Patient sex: F
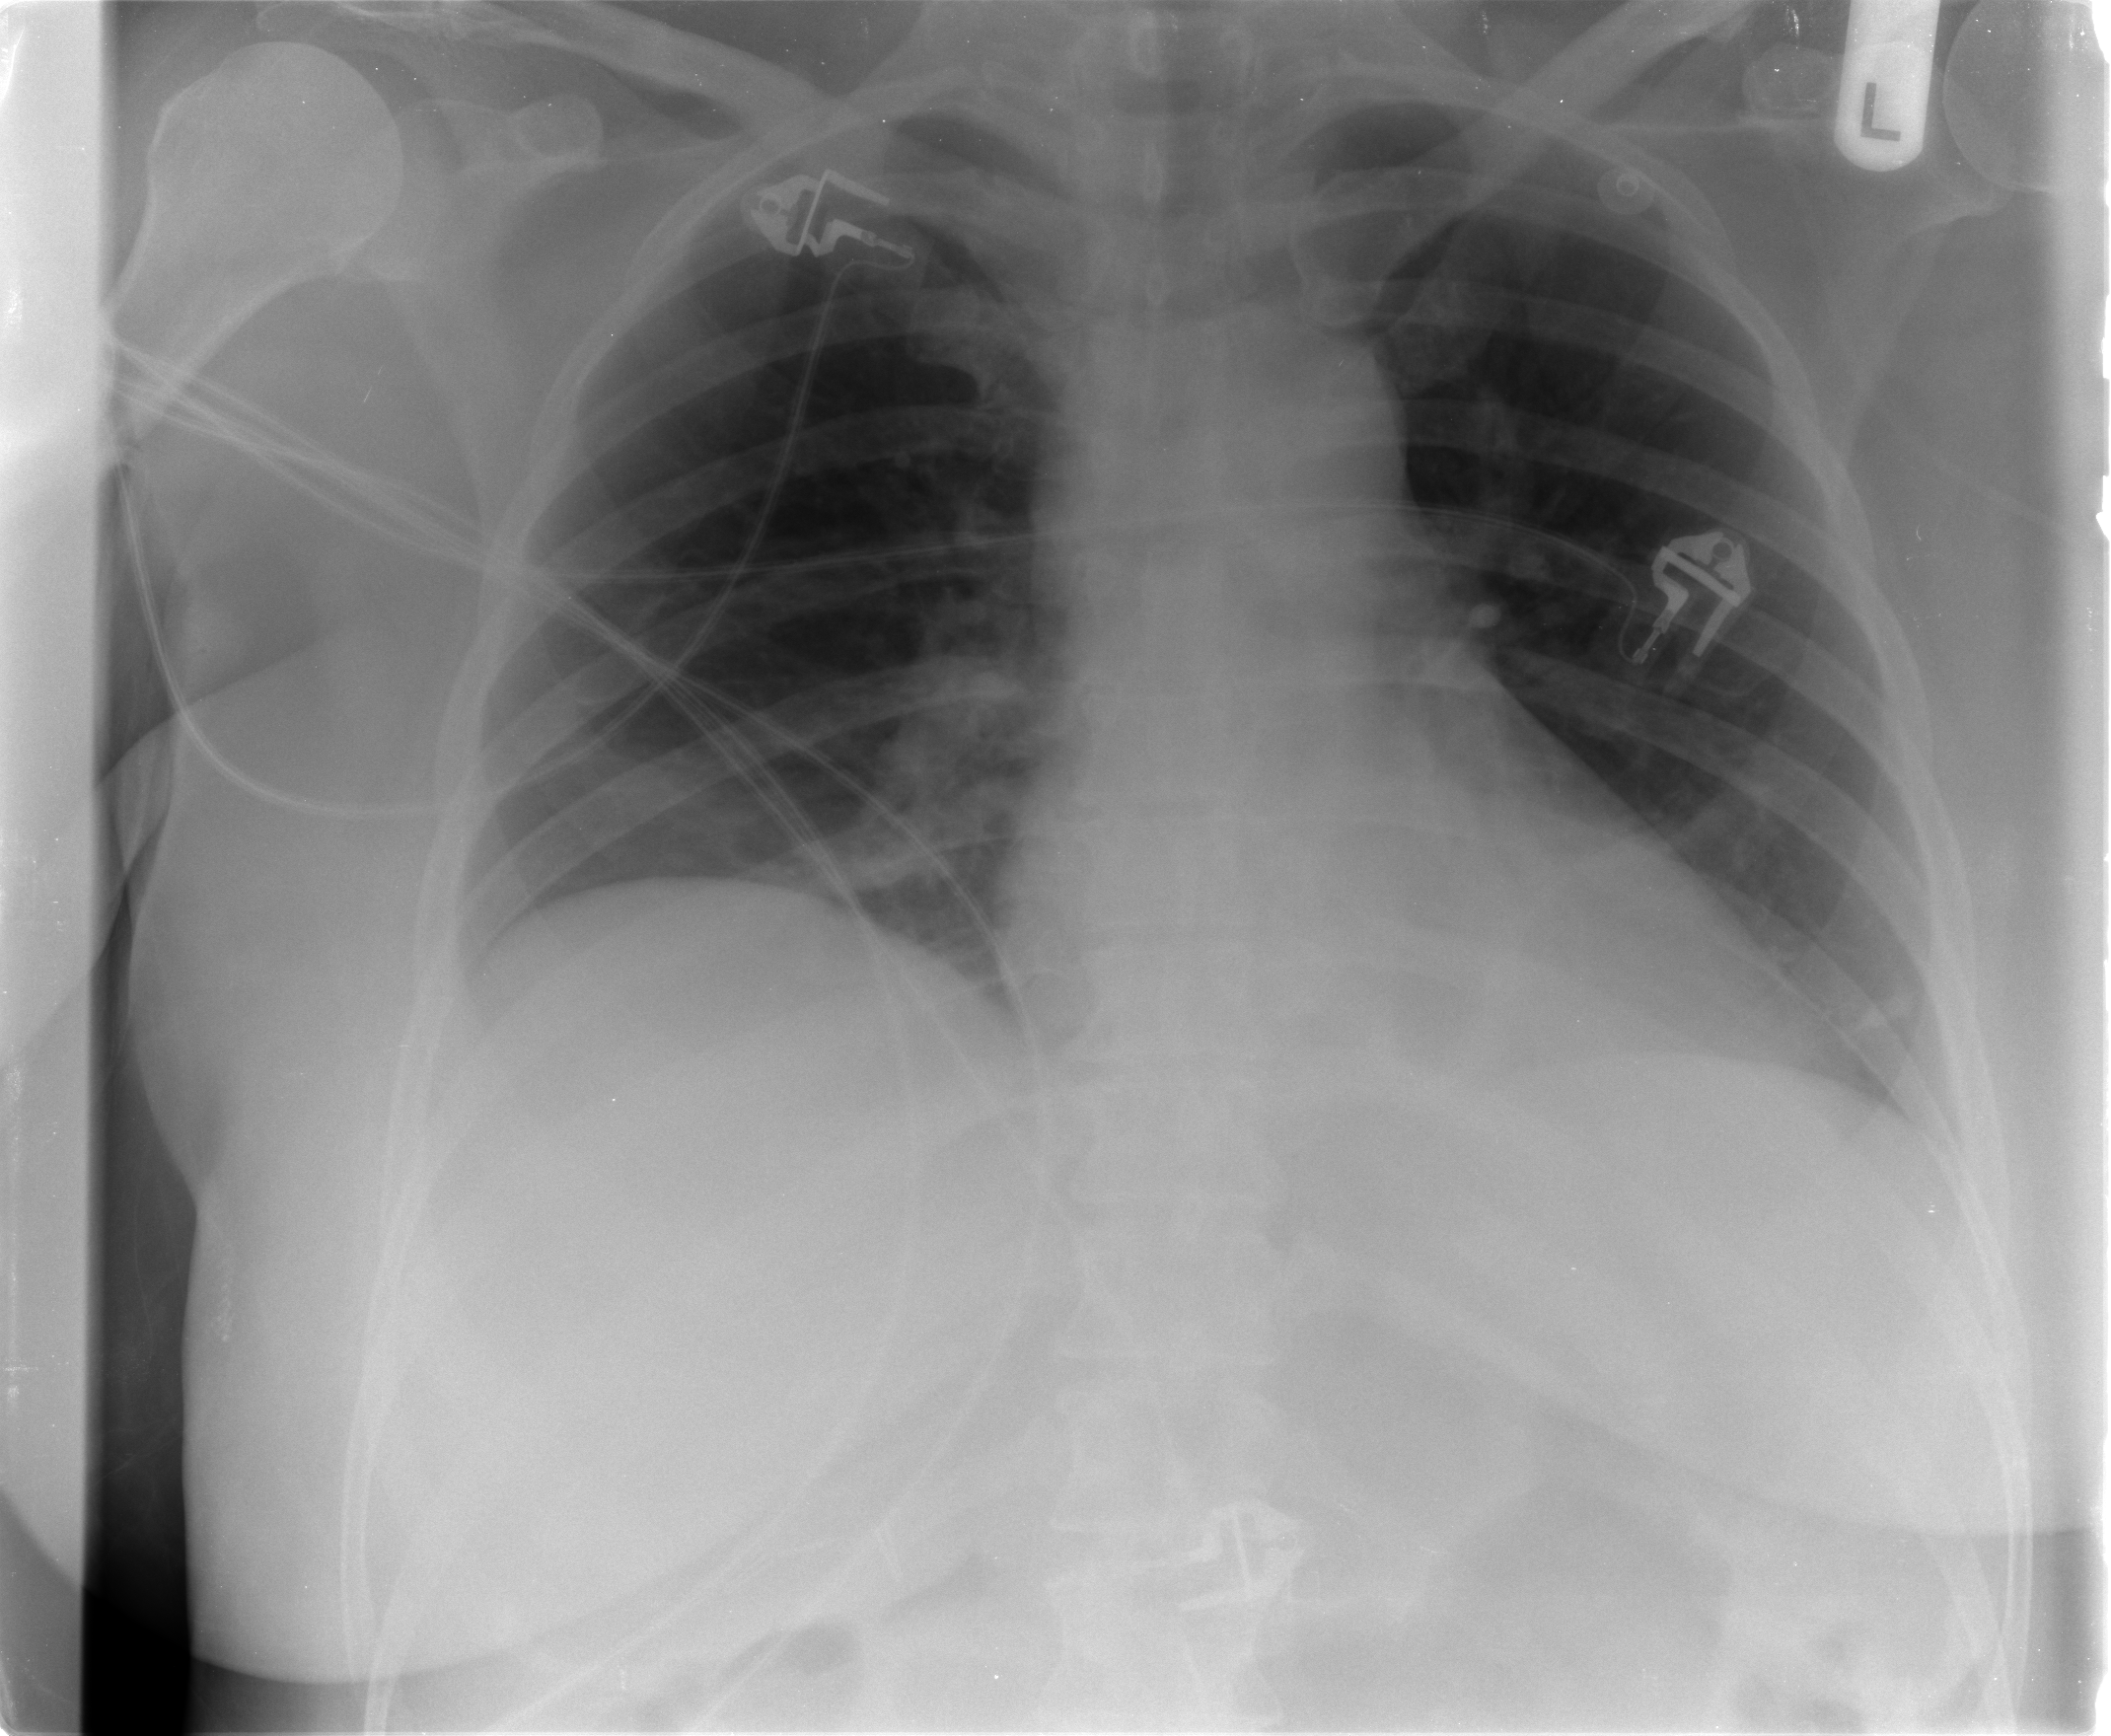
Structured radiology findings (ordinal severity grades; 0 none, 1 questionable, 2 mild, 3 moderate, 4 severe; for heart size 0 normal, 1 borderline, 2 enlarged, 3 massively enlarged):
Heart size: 0
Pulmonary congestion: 2
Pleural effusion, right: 1
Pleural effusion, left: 1
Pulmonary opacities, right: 2
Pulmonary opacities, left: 1
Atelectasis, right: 2
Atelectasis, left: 1